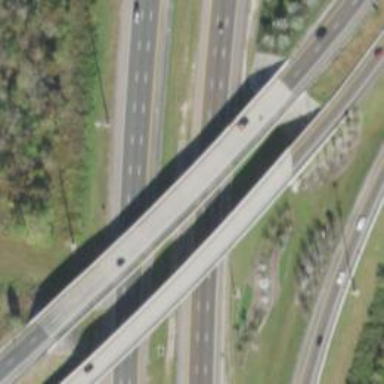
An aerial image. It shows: Bridge over motorway link with diamond junction.